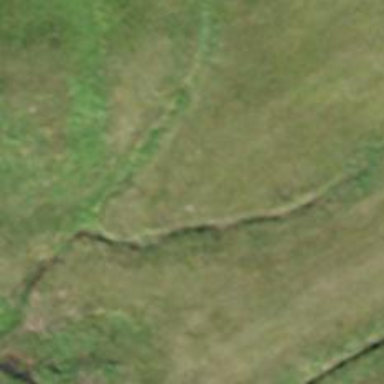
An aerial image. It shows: Ditch in the surroundings.